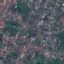
Land use / land cover: Residential